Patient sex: M
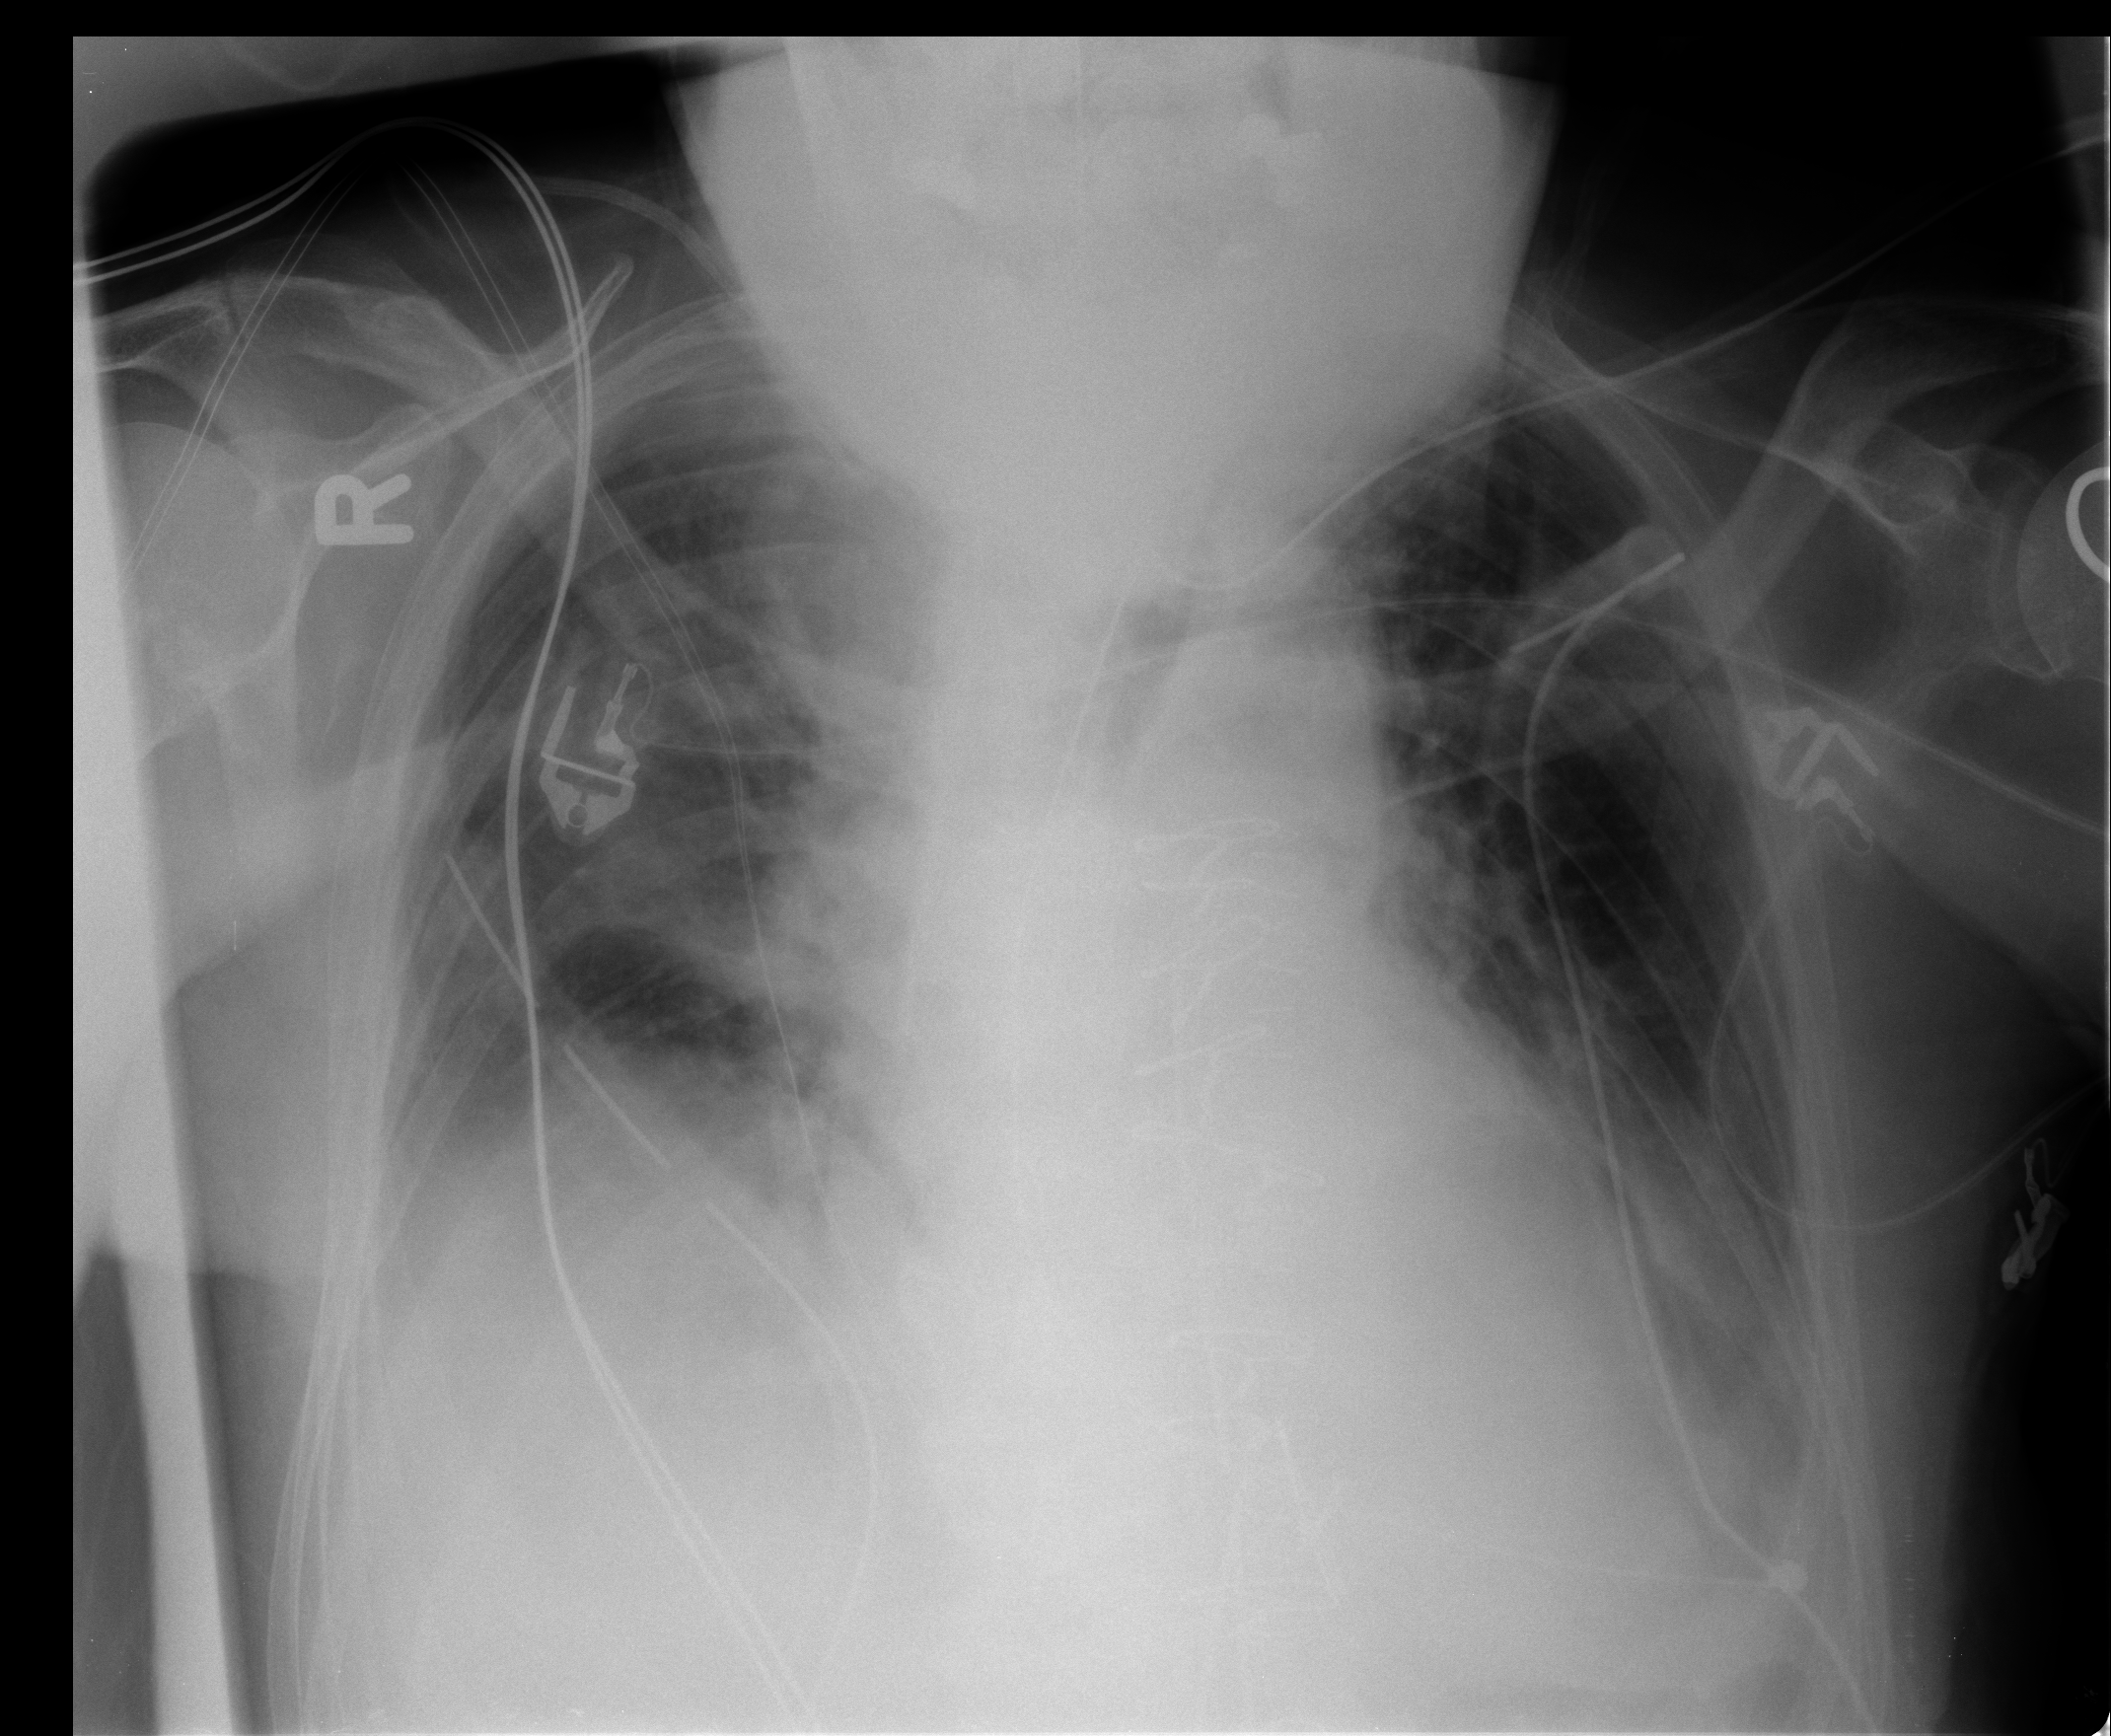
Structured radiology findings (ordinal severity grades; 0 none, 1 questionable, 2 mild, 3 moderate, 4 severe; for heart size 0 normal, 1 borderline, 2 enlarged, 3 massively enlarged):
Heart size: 2
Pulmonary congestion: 1
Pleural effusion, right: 2
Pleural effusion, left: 2
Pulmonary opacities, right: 2
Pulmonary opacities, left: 1
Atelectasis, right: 2
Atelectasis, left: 2